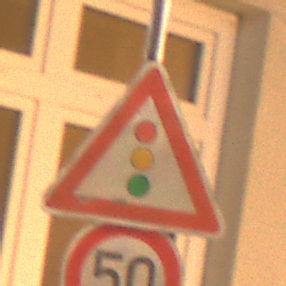
Verkehrszeichen: Lichtzeichenanlage
Zusatzzeichen unten: Geschwindigkeit50
Umgebung: Outdoor, Urban
Tageszeit: Night
Wetter: Clear
Licht: Artificial
Jahreszeit: NotSpecified
Kontrast: HighContrast